Interaction volume radius: 5 \u00c5
Interaction volume height: 40 \u00c5
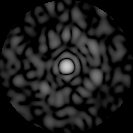
Disorder parameter: 0.8302